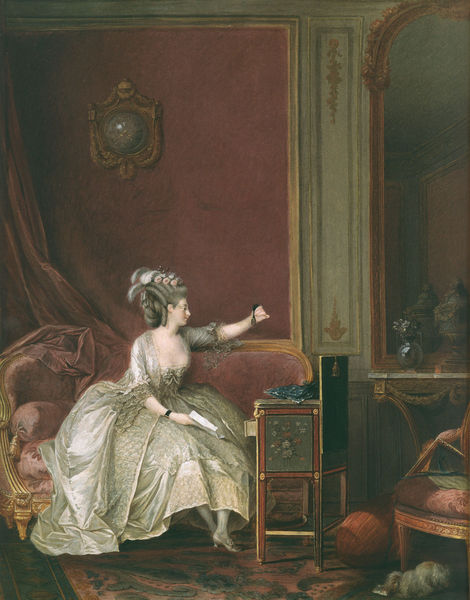
Titel: La Consolation de l’absence.
Künstler: Nicolas Lavreince
Institution: Paris, Musée Cognacq-Jay
Schlagwörter: hand, ausschnitt, frankreich, frau, frisur, kleid, profil, raum, stuhl, zimmer, dame, hund, rot, teppich, wand, portrait, spiegel, vorhang, interieur, sessel, dekollete, perücke, schrank, sofa, schuhe, polster, kasten, brief, recamiere, bouchet, spiesofa